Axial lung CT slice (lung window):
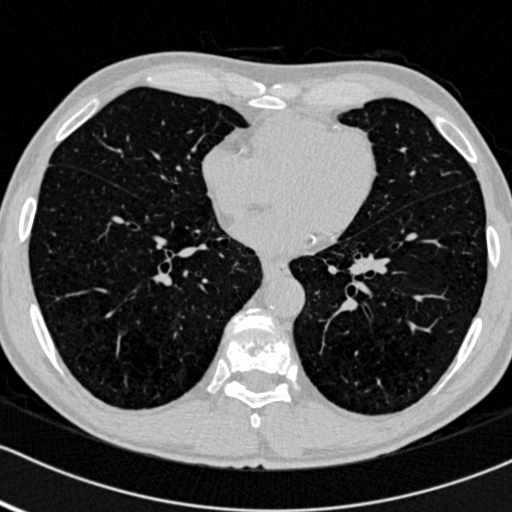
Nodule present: no